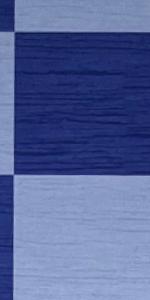
Label: Empty